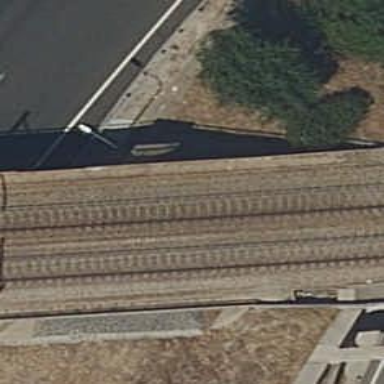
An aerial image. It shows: Bridge over electrified railway with contact line.